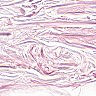
Metastatic tissue present: no